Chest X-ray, AP view. Patient: 62 years old, sex M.
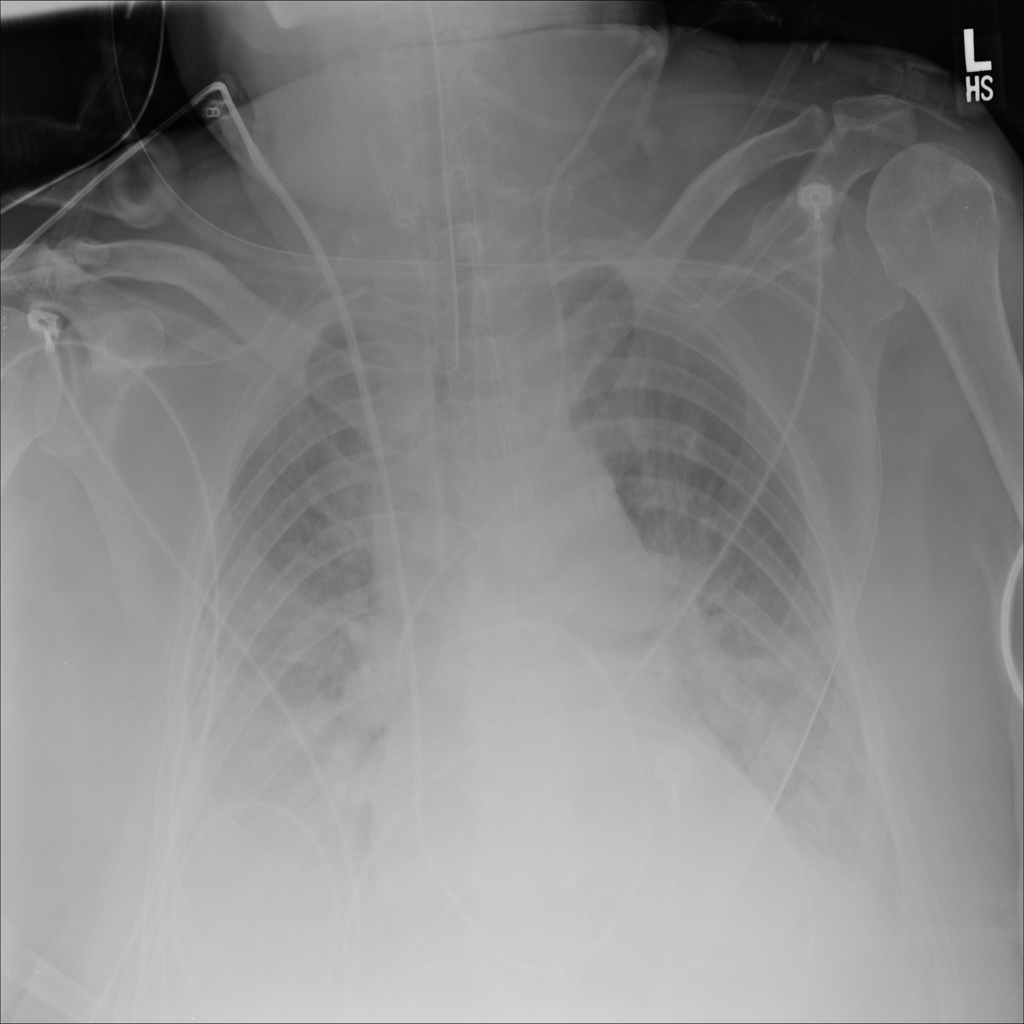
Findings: No Finding